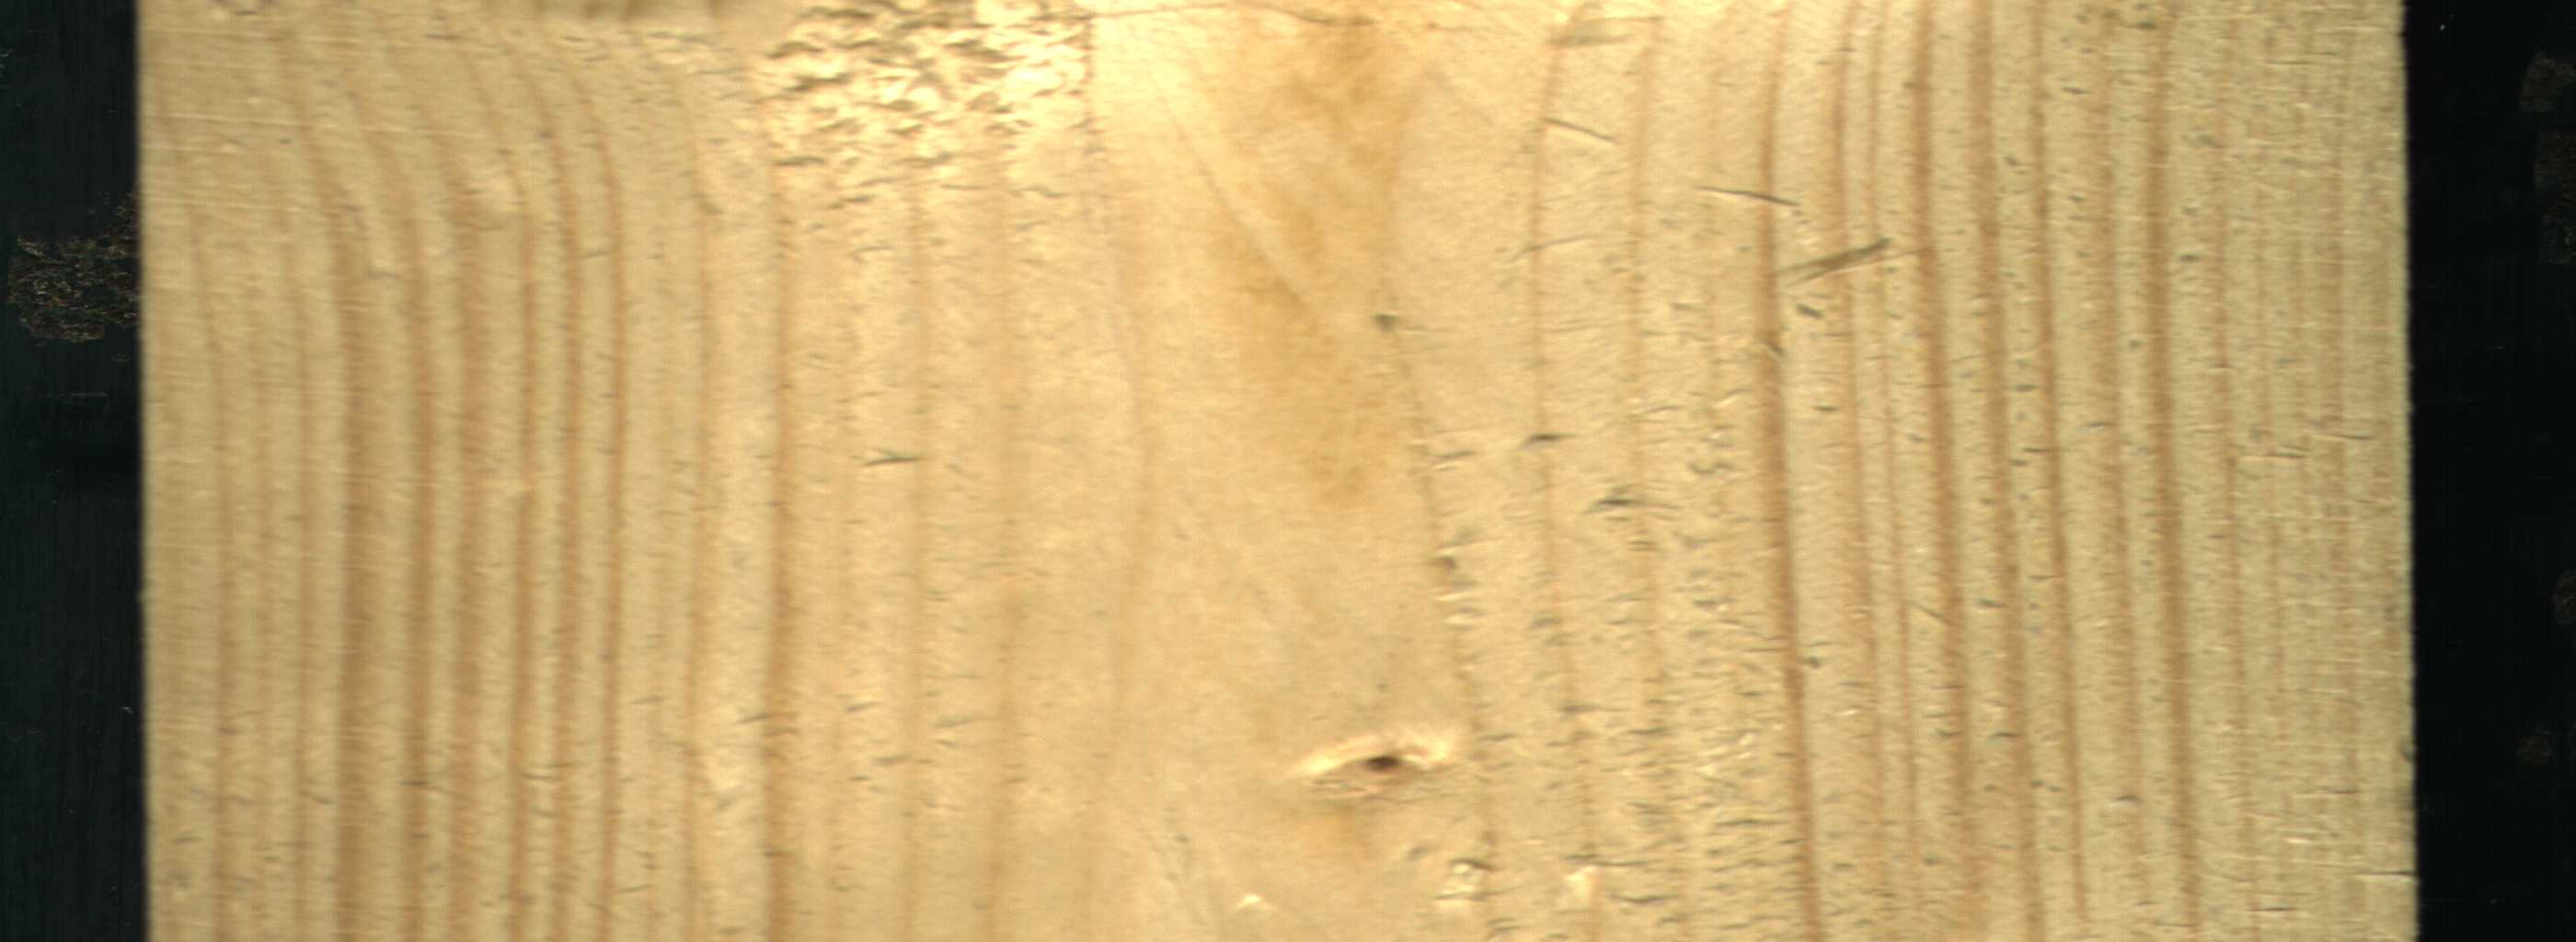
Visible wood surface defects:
Live_Knot